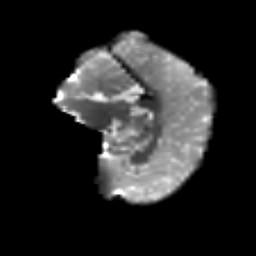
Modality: T2w
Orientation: sagittal
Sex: male
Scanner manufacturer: siemens
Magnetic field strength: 3 T
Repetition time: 5 s
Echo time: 0.071 s